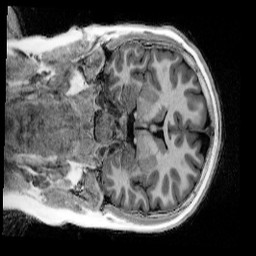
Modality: UNIT1_denoised
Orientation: coronal
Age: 10
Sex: female
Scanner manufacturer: siemens
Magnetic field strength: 3 T
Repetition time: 4 s
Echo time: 0.00303 s